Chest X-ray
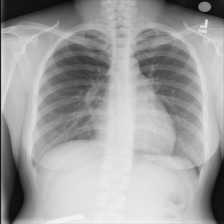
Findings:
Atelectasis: negative
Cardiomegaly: negative
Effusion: negative
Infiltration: negative
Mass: negative
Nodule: negative
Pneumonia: negative
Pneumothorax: negative
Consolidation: negative
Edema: negative
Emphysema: negative
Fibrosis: negative
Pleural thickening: negative
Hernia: negative